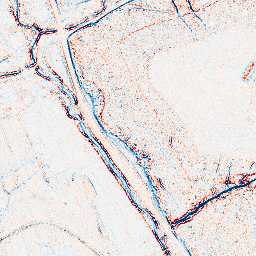
Category: edge_preserving
Decomposition family: bilateral
Decomposition parameters: d: 5
sigma_color: 25
sigma_space: 100
Upsampling method: bspline
Upsampling parameters: scale: 8
Upsampling scale: 8